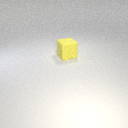
large yellow rubber cube